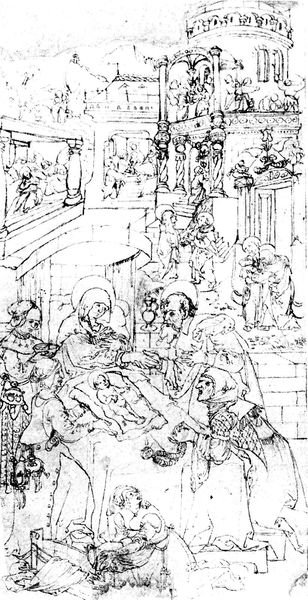
Titel: Szenen aus dem Marienleben
Künstler: Jerg Ratgeb
Institution: Dresden, Staatliches Kupferstichkabinett
Schlagwörter: frauen, menschen, stadt, skizze, säulen, zeichnung, architektur, turm, palast, schwarz weiß, radierung, stift, christus, jesus, tempel, maria, anbetung, hirte, szenen, weise, josef, geburt, jesuskind, weisen, gaben, darbringung, sohn gottes, anbetung christi, magi, stifr